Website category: book
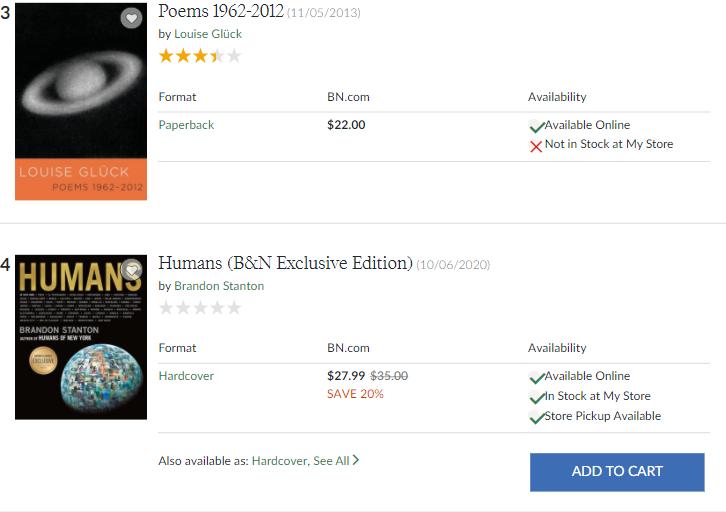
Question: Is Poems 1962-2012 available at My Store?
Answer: no

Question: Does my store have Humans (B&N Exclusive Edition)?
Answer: yes

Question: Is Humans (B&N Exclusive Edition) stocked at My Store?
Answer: yes

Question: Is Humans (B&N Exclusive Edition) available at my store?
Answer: yes

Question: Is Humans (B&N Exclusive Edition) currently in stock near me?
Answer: yes

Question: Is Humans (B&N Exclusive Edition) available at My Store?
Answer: yes

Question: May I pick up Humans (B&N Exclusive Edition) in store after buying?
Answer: yes

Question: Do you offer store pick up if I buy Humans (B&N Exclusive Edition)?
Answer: yes

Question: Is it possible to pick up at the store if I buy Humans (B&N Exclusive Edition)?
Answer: yes

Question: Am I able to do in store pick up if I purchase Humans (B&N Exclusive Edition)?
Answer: yes

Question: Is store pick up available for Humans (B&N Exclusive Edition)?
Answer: yes

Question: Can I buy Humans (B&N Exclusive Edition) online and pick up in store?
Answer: yes

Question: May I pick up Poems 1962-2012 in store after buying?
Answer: no

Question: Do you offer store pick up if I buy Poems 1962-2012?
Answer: no

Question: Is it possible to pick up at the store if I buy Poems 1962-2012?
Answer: no

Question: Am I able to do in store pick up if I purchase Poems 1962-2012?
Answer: no

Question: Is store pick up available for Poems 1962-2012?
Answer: no

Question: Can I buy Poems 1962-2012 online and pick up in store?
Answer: no